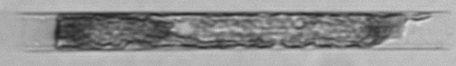
Label: Rhizosolenia